Question: I would like to implement karaoke-like progress highlight for iOS.
I know I could use 'NSAttributedString' and highlight the text character by character. However, I would like the highlight to progress pixel by pixel, not character by character.
Any ideas?
P.S. No need for sample code, just point me to the right direction.
Here is an example:

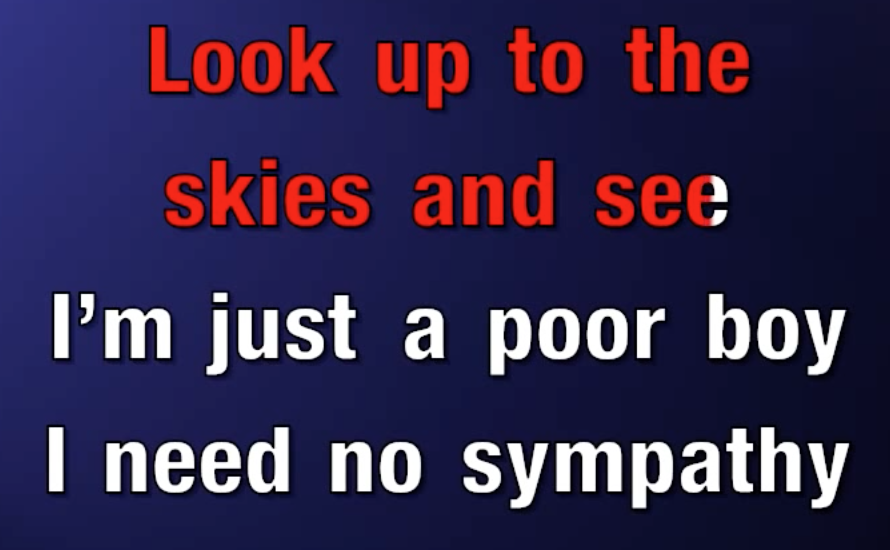
Answer: I can't think of any automatic way to do that. There would be several problems to solve. It would be pretty hard, I think.
The hardest would probably be figuring out the pixel position of each word so you can pace the coloring to match the timing within the music. With text and attributed layout, you could probably get the text engine to give you the boundaries of each word and then apply the color attribute to each word as it's spoken/sung. You'd have to have data about the time offset for the beginning and end of each word's being sung.
You might have to use Core Text to get layout information about the bounding rectangles of each word.
Once you get that you could build a path (UIBezierPath or CGPath; they're pretty interchangeable) that follows the flow of the text, and then install that path in to a shape layer. You could then make the text transparent, make the shape layer a colored background that shows through, and animate the shape layer's strokeStart and/or strokeEnd properties to make it fill the text. You might need to do it word by word with a short animation that interpolates between one word and the next to get the timing right.